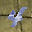
Label: 4